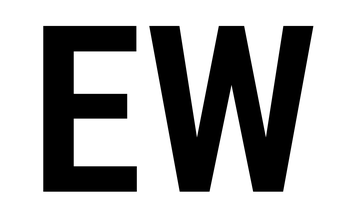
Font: Roboto_Condensed_SemiBold